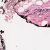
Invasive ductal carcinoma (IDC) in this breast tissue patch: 0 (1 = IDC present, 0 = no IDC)